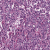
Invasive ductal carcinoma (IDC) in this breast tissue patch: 1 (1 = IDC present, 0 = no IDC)